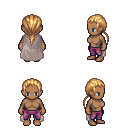
a pixel art fantasy rpg character, female body template, human, dark skin, gray cape, magenta pants, light blonde ponytail hairstyle, four views (front, back, left, right), 2x2 character sprite sheet, small pixel art, hard edges, no anti-aliasing